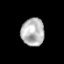
Tissue: prostate
Cell type: Endothelial cells
Senescence score: 0.3347
Nuclear area (px): 627
Mean DAPI intensity: 182.657